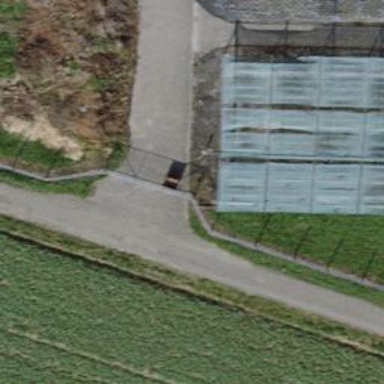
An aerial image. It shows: Gate.